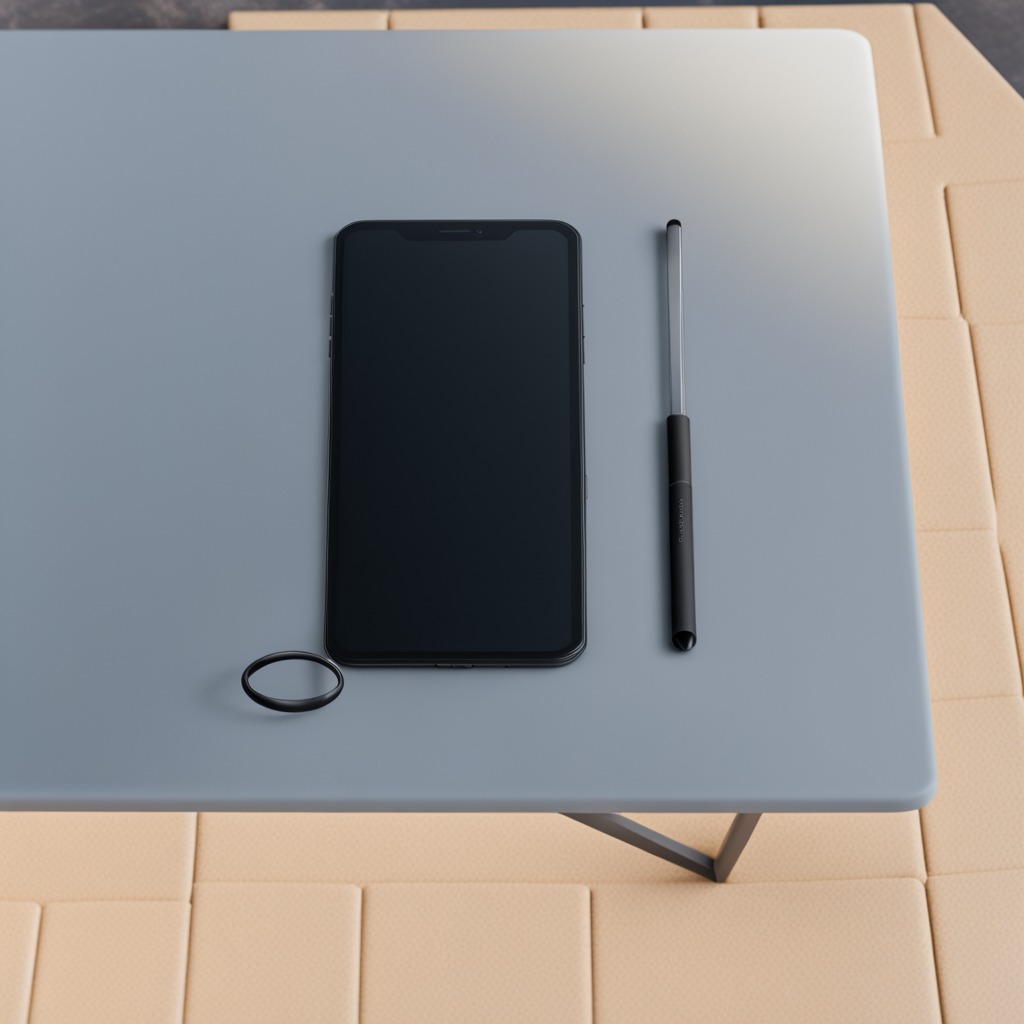
A rubber O-ring lying on a clean utility table in a temporary outdoor tool station.